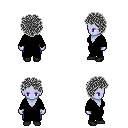
a pixel art fantasy rpg character, female body template, dark elf, purple skin, black robe, magenta pants, gray curly afro hairstyle, black shoes, four views (front, back, left, right), 2x2 character sprite sheet, small pixel art, hard edges, no anti-aliasing